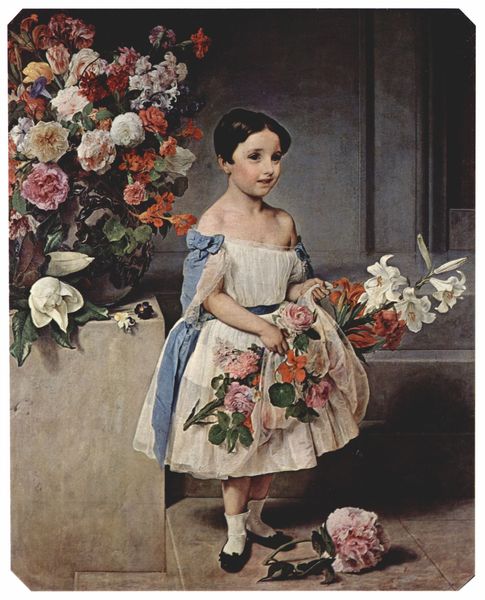
Titel: Porträt der Antonietta Negroni Prati Morosini als Kind
Künstler: Francesco Hayez
Standort: Milano
Institution: Civica Galleria d'Arte Moderna
Schlagwörter: blau, blätter, hand, schatten, weiß, gelb, grün, mädchen, ocker, ausschnitt, blume, blumen, decolte, fenster, frisur, grau, haar, kleid, licht, mund, nase, ohr, orange, profil, raum, schwarz, tisch, tür, blüten, gebäude, gürtel, haus, rose, rosen, rot, beige, rock, schleife, wand, arm, augen, band, barock, gesicht, halten, inkarnat, sockel, stehen, stein, bild, bildnis, hals, hände, portrait, porträt, ast, boden, auge, haare, pose, kind, schleifen, dekoltee, rosa, scheitel, schulter, schultern, garten, vase, beine, hellblau, kübel, lächeln, bein, füße, ecke, schuhe, mauer, klein, hof, treppe, treppen, tulpen, strauss, aufgang, durchgang, stufe, stufen, socke, socken, strumpf, glatt, rüschen, pfingstrose, blumenstrauss, bouquet, kante, stiel, tulpe, stiele, stile, lachen, strümpfe, eingang, treppenstufen, innenhof, zweig, groß, schienbein, blanc, fliesen, schuh, lilie, nelke, karte, pfingstrosen, käfer, nelken, päonien, postkarte, fließen, lackschuhe, lilien, maria, kanten, frün, bleu, fille, schleifchen, ansichtskarte, manet, schienbeine, steinstufe, steinstufen, söckchen, plante, blaue schleife, suge, weiss schleife, blumenbuquet